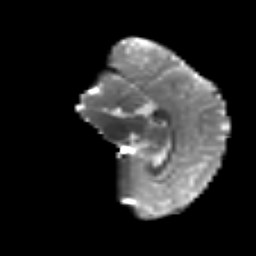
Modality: T2w
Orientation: sagittal
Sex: male
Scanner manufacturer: siemens
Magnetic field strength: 3 T
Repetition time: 5 s
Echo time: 0.071 s